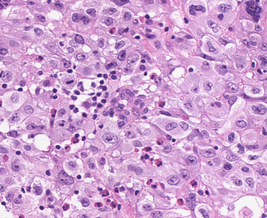
Tumor epithelial tissue: yes
Tumor-associated stroma tissue: no
Normal tissue: no